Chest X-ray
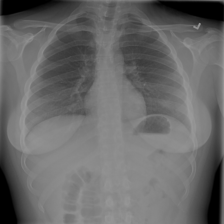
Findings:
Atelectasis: negative
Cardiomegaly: negative
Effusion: negative
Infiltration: positive
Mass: negative
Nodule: negative
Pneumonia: negative
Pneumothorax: negative
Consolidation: negative
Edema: negative
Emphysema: negative
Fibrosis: negative
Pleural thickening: negative
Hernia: negative